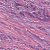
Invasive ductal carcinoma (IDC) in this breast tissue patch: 1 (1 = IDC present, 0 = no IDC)